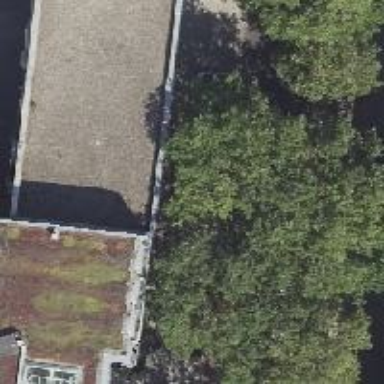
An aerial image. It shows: Deciduous tree with broadleaved leaves.